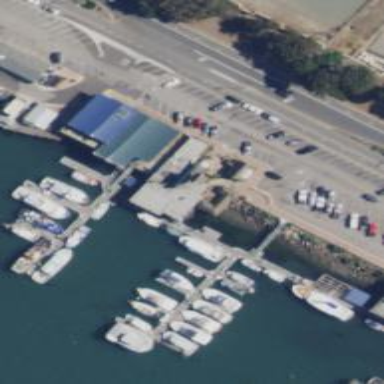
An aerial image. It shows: Man-made pier.